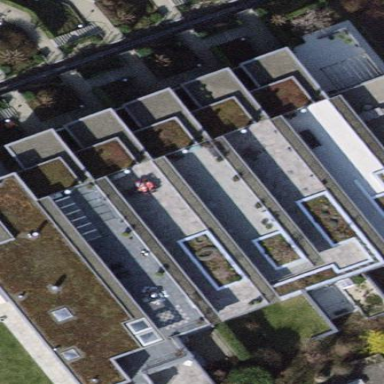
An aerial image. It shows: Terrace building.